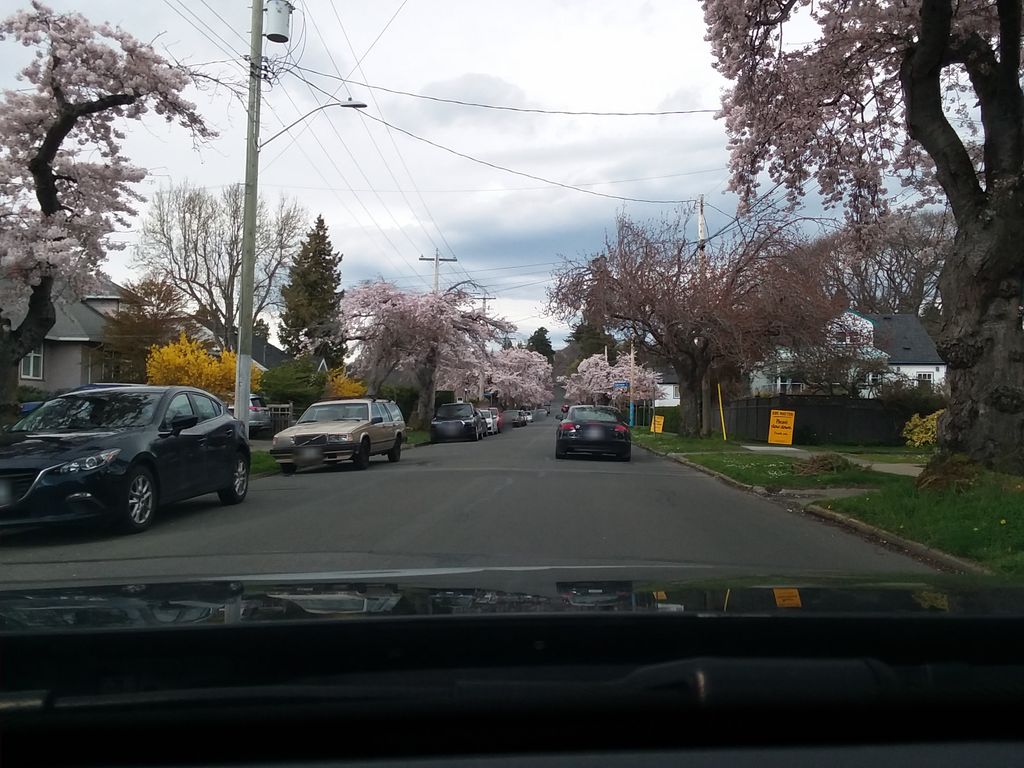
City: victoria